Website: macys
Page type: billing-address
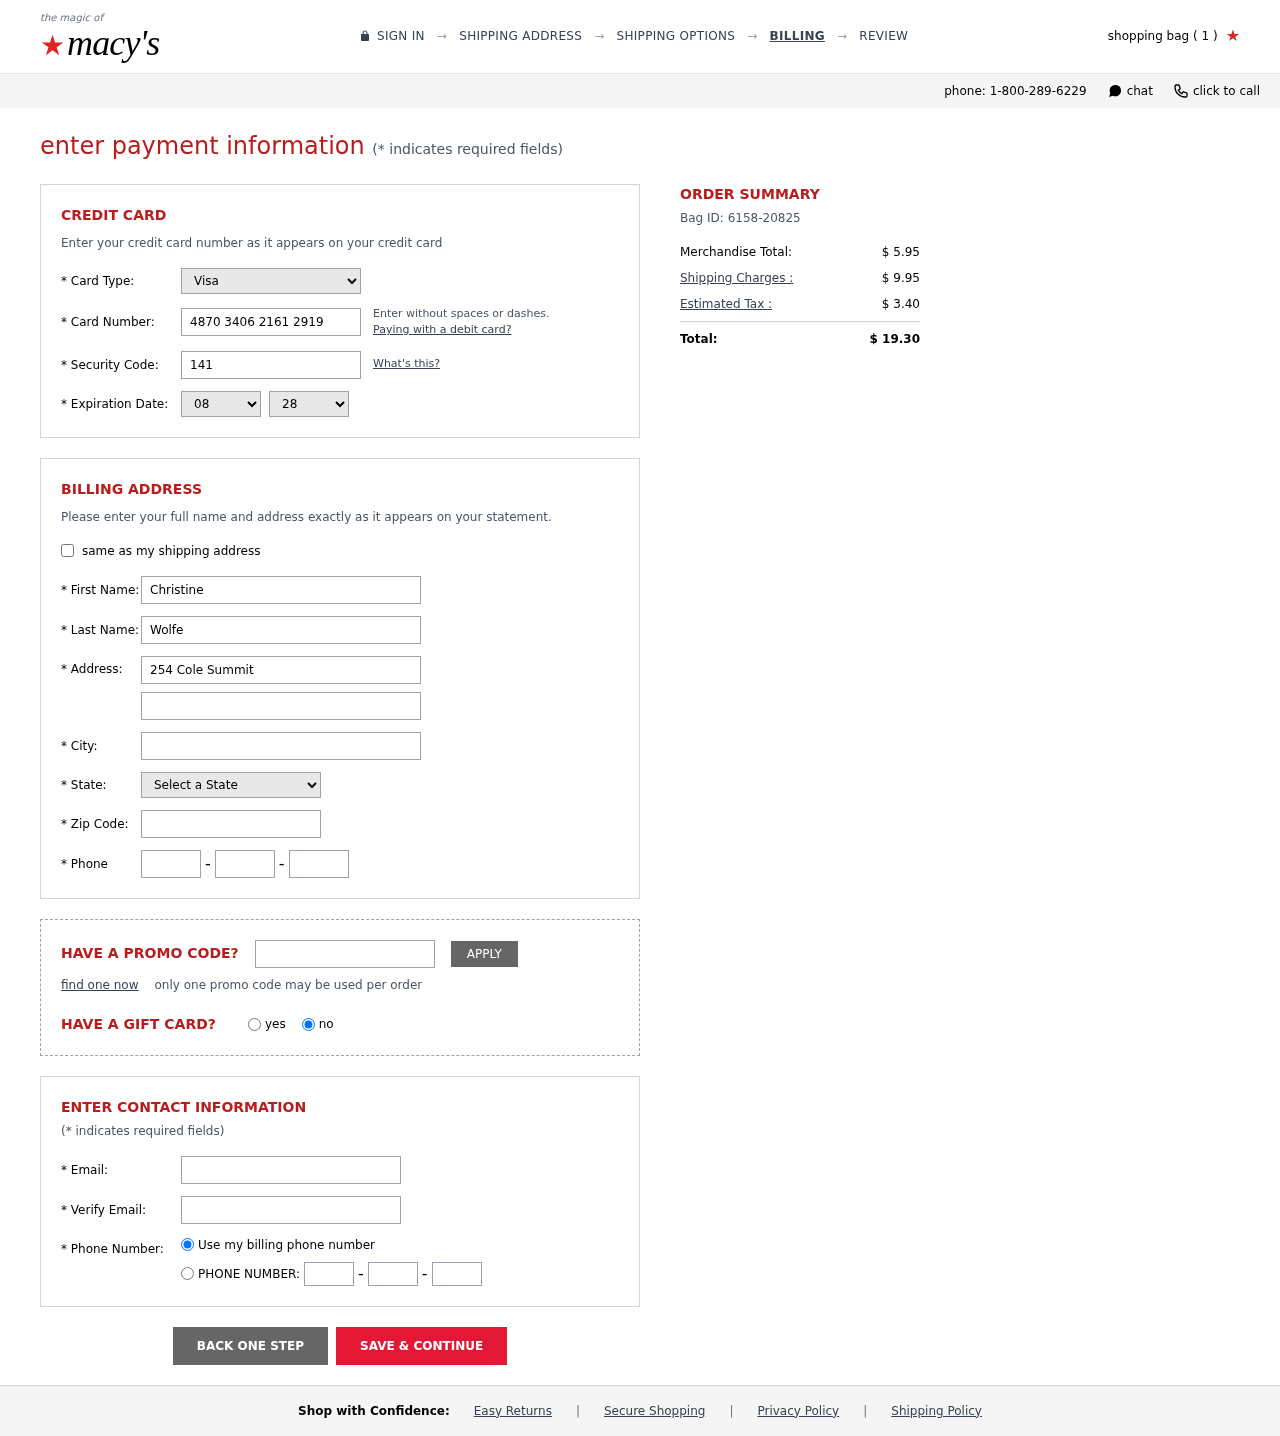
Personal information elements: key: PII_CARD_CVV
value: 141
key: PII_CARD_EXPIRY_MONTH
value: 08
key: PII_CARD_EXPIRY_YEAR
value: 28
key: PII_CARD_NUMBER
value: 4870 3406 2161 2919
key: PII_CARD_TYPE
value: Visa
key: PII_CITY
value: North James
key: PII_EMAIL
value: christine.wolfe@hotmail.com
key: PII_FIRSTNAME
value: Christine
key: PII_LASTNAME
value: Wolfe
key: PII_PHONE_AREA
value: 499
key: PII_PHONE_PREFIX
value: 616
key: PII_PHONE_SUFFIX
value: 4447
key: PII_POSTCODE
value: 79312
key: PII_STATE_ABBR
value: NV
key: PII_STREET
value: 254 Cole Summit
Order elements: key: ORDER_NUM_ITEMS
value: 1
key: ORDER_ID
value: Bag ID: 6158-20825
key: ORDER_SUBTOTAL
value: $ 5.95
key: ORDER_SHIPPING_COST
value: $ 9.95
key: ORDER_TAX
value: $ 3.40
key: ORDER_TOTAL
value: $ 19.30